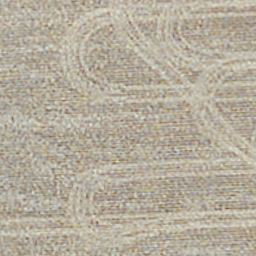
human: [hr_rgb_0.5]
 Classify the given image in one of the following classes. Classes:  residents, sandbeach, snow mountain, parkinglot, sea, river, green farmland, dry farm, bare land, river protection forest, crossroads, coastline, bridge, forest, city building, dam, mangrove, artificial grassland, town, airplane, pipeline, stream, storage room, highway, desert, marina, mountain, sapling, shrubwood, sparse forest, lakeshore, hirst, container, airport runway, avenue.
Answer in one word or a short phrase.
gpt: dry farm